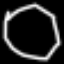
Label: octagon